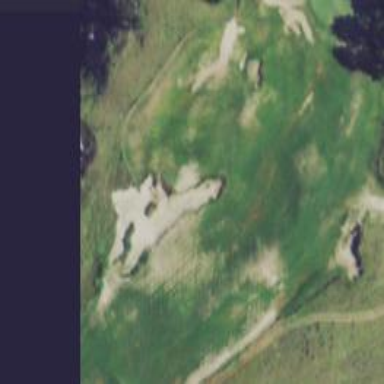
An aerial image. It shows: Rough area in golf course.